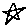
Label: star